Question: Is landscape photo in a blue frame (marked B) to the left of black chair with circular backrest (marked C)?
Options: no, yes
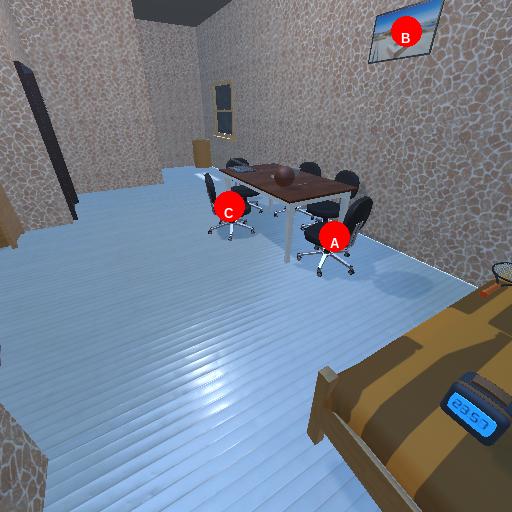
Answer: no